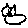
Label: cat